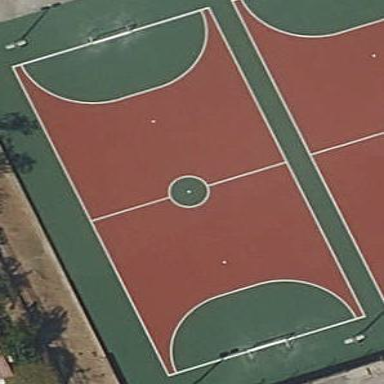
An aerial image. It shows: Futsal pitch for leisure land activities.